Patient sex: M
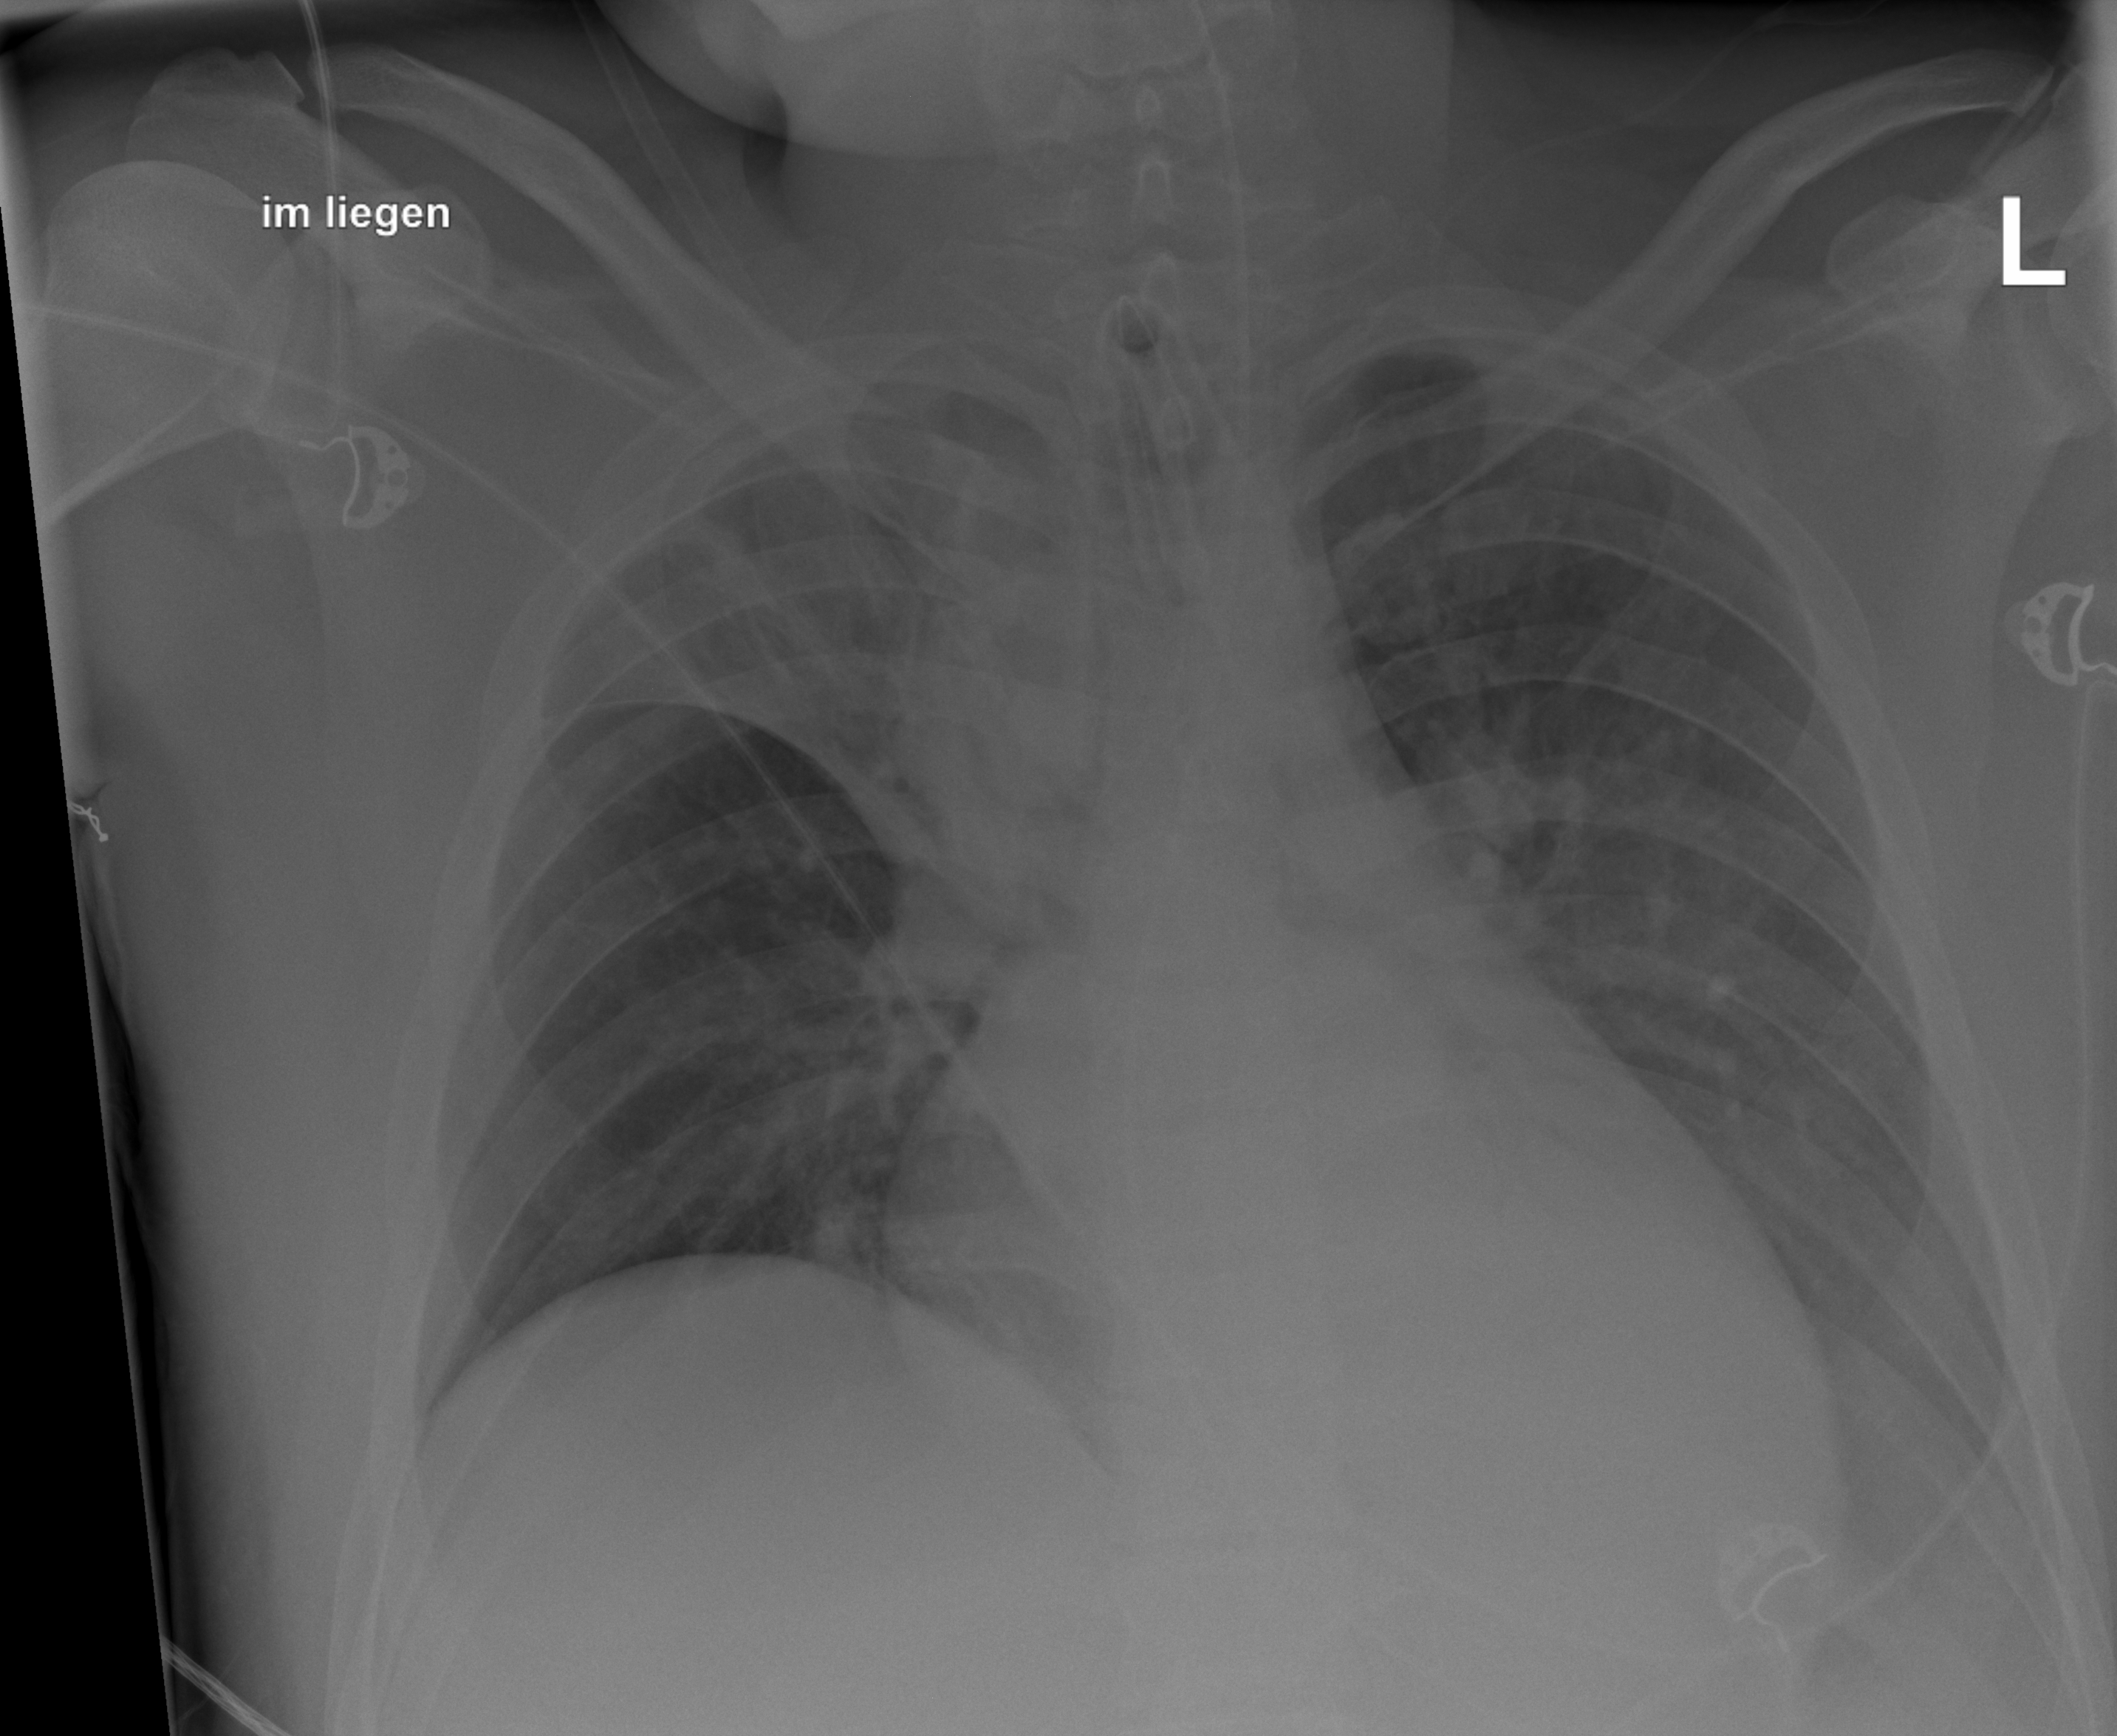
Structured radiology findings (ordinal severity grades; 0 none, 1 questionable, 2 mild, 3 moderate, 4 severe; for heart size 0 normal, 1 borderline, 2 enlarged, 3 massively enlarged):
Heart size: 2
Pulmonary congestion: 1
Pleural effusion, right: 0
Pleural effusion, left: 0
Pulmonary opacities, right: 3
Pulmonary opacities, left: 0
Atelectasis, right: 4
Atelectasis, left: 1